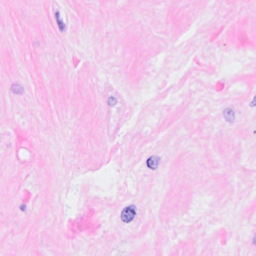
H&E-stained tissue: Breast